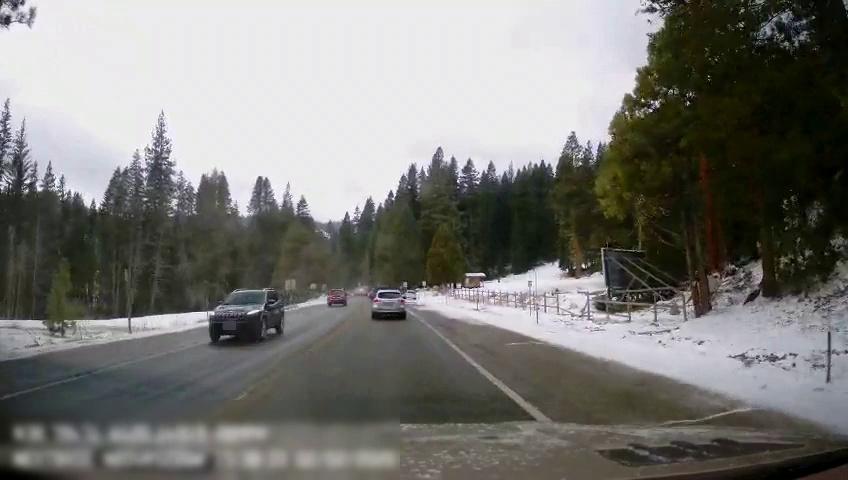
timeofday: Day
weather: Snowy
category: Drivable Space
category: Vehicles | Truck
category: Vehicles | SUV
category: Vehicles | SUV
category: Vehicles | Car
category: Vehicles | SUV
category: Lanes | Current Lane
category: Lanes | Current Lane
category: Lanes | Opposite Lane